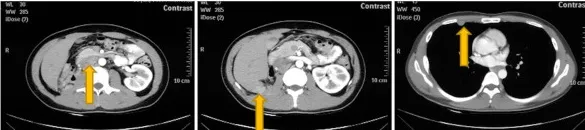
The patient had new metastatic lesions postoperatively but showed a response during immunotherapy and eventually achieved complete response (CR). (A) At 4 months postoperatively, CT revealed metastatic lesions on retroperitoneal lymph nodes, peritoneum, and right pleural nodules.
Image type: radiology (ct)